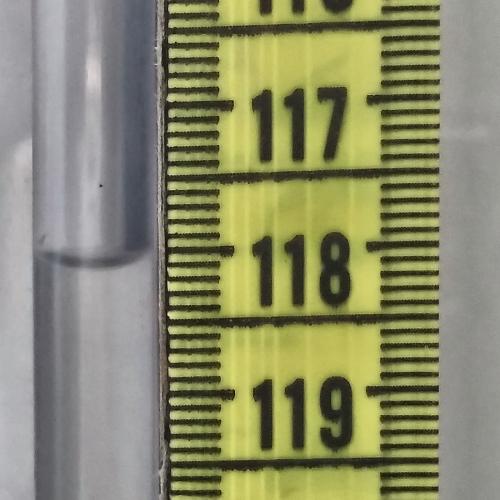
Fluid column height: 118.0 cm